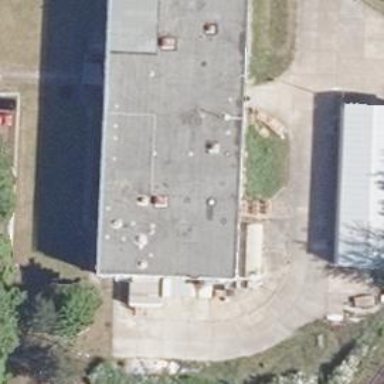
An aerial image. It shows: Industrial building.